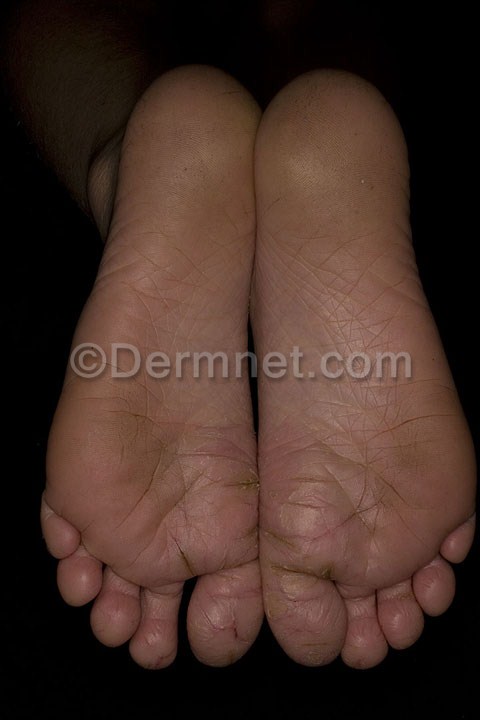
Disease: Atopic Dermatitis Photos